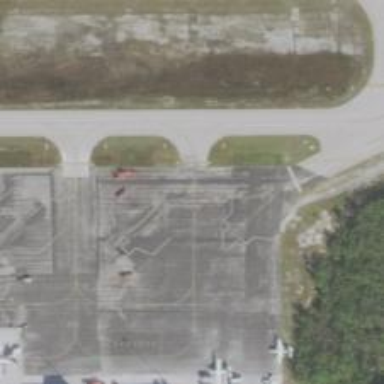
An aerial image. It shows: Image of taxiway at airport.